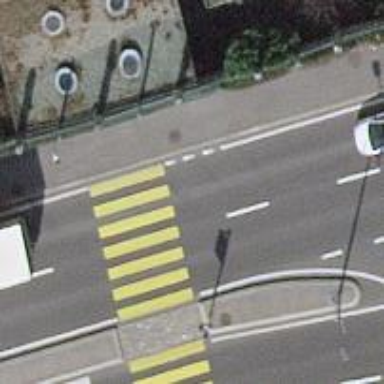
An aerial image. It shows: Marked road crossing.